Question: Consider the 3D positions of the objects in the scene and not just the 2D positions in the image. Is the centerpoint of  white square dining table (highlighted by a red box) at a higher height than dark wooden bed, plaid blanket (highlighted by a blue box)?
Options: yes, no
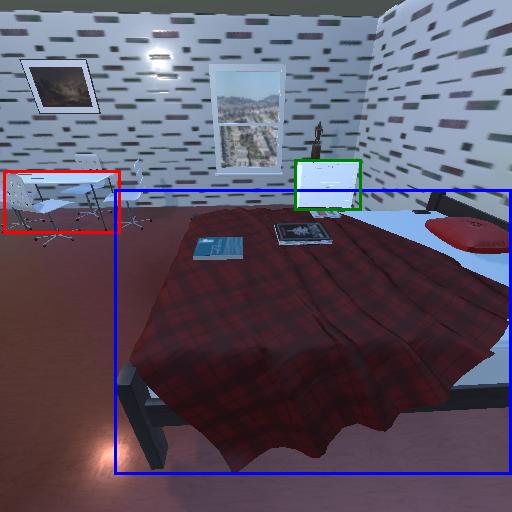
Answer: yes